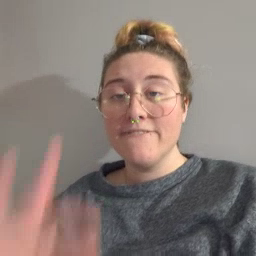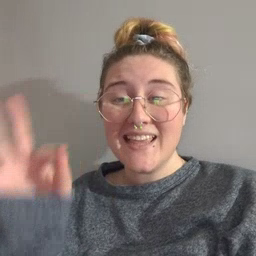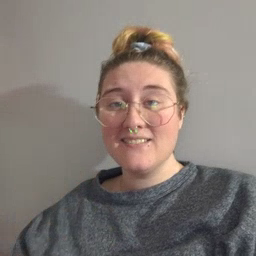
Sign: feet